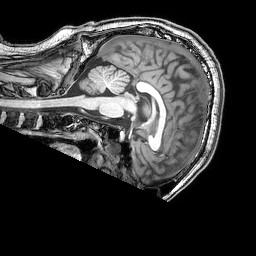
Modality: T1w
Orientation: sagittal
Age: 25
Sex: male